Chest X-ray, PA view. Patient: 54 years old, sex F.
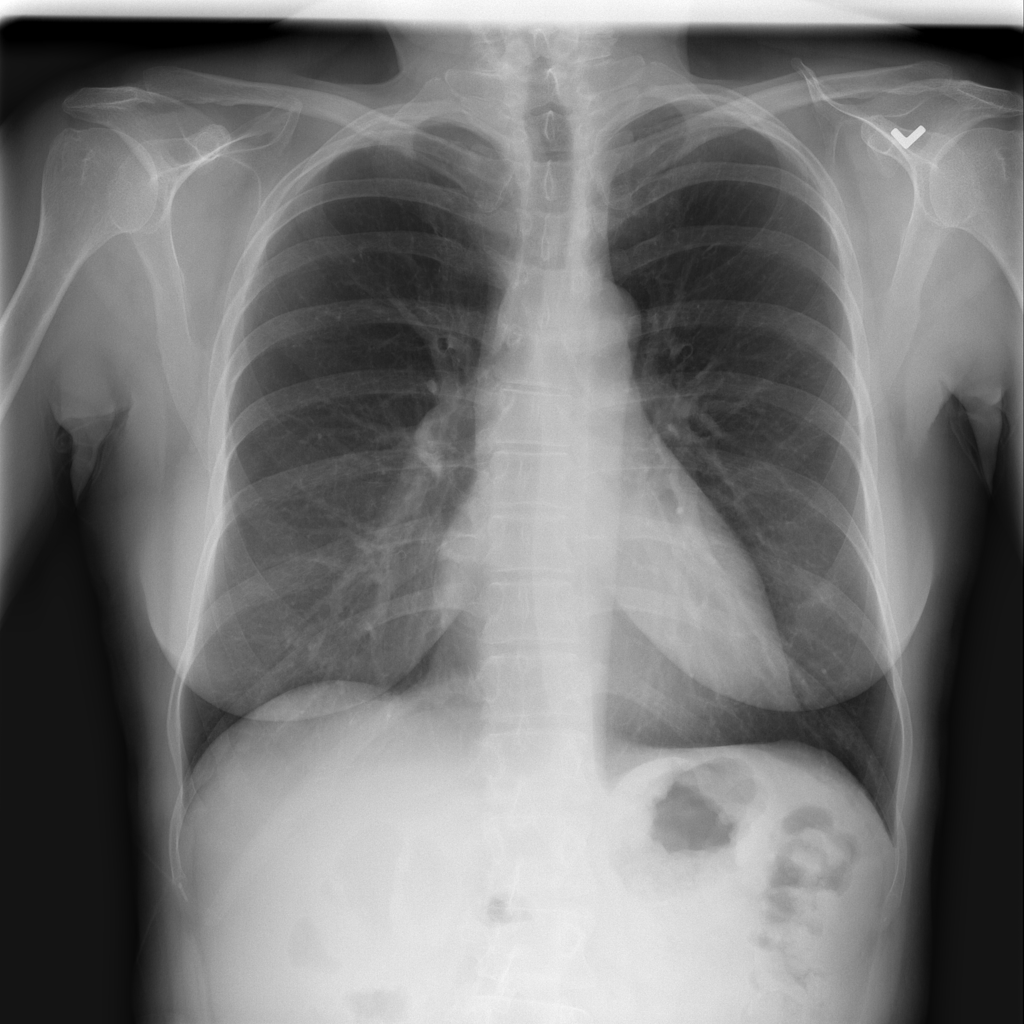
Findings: No Finding